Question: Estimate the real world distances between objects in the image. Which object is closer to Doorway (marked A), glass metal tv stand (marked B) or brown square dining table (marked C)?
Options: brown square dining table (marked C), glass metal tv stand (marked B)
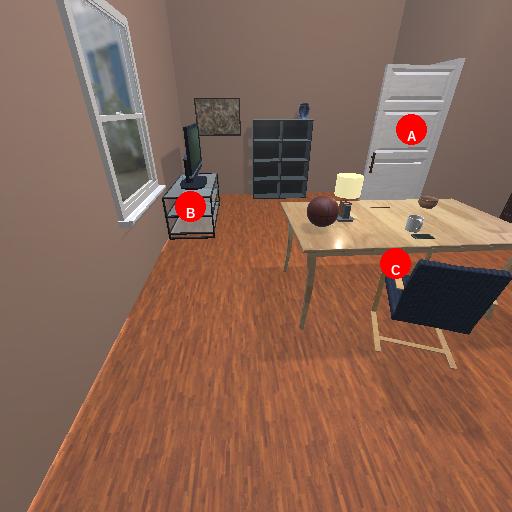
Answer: brown square dining table (marked C)